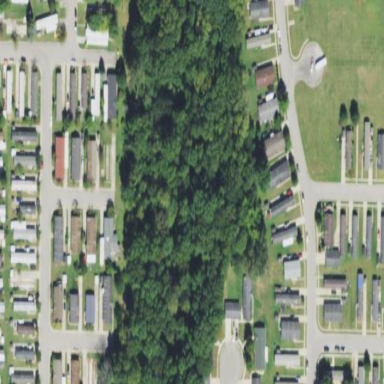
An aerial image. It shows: Residential area designated as trailer park.